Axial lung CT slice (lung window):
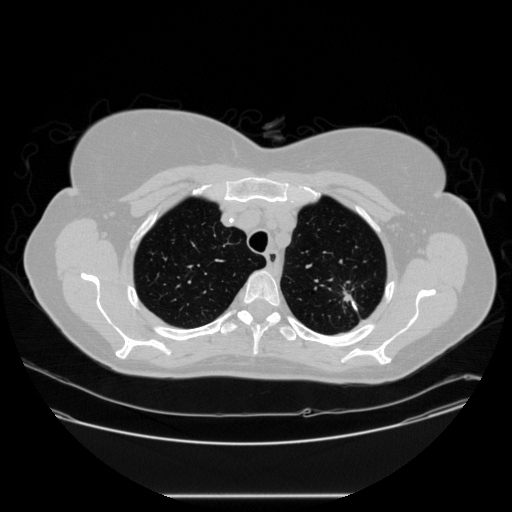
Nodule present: no